Question: I am learning the firebase and currently working on the project as well. I m bad at setting queries through the Database.
here is my firebase db structure

What I want is to select the newest document (according to their time of creation Or 'created' variable in them ) from the subscriptions' collection.
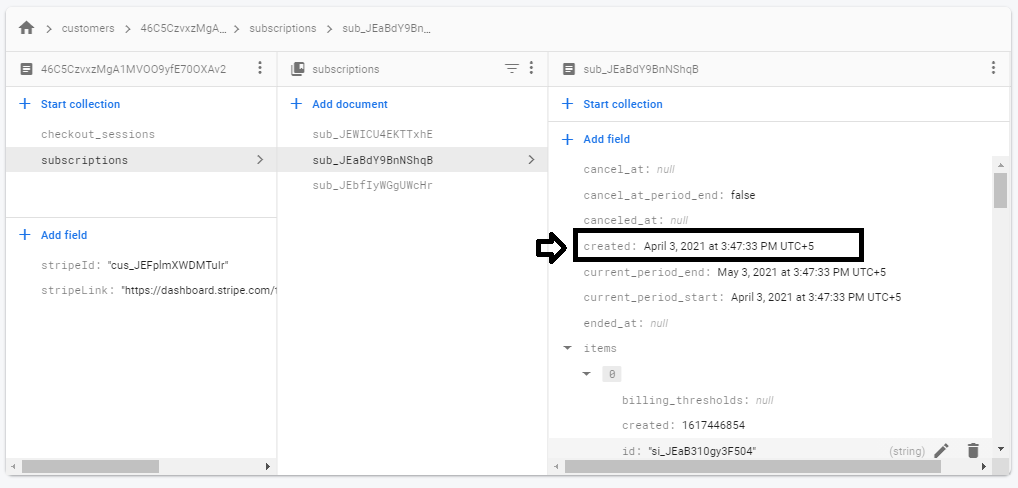
Answer: If you're using firebase's javascript library, you can do something like this:
'''
firebase.firestore().collection("subscriptions").orderBy("created", "desc").limit(1).get()
'''
This will return the latest document. If you want to increase the number of documents returned by the query, simply update the 'limit' parameter to be the desired number.
For more <URL>